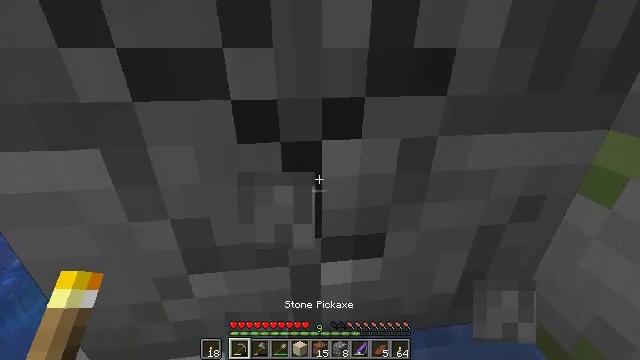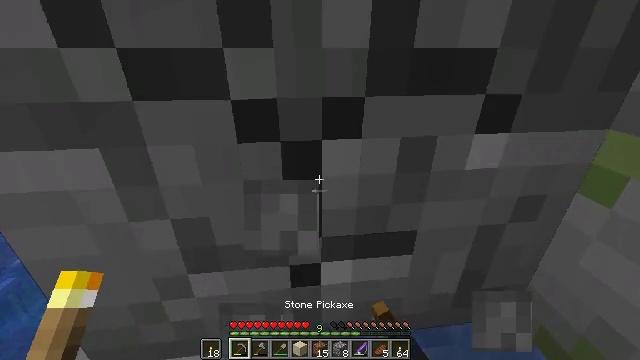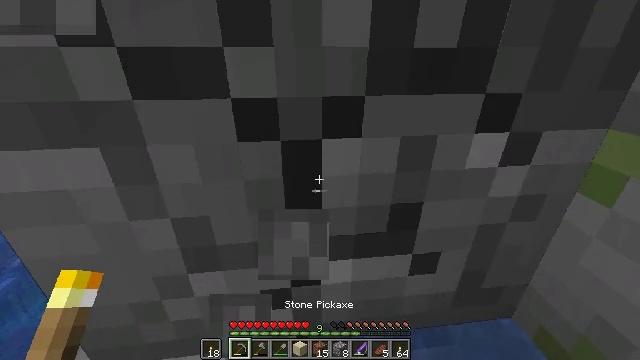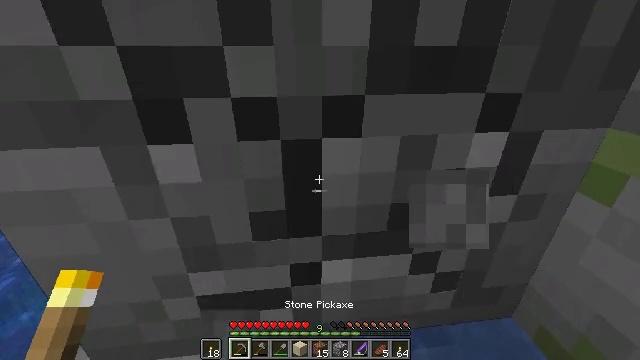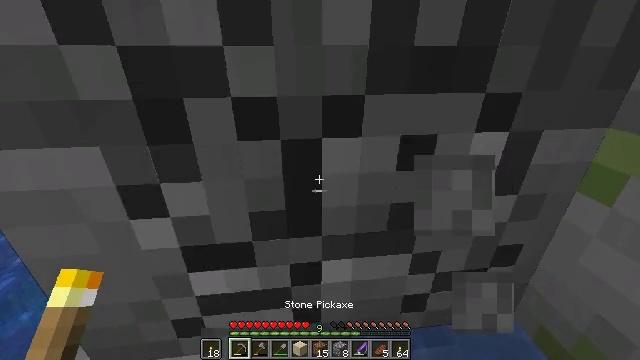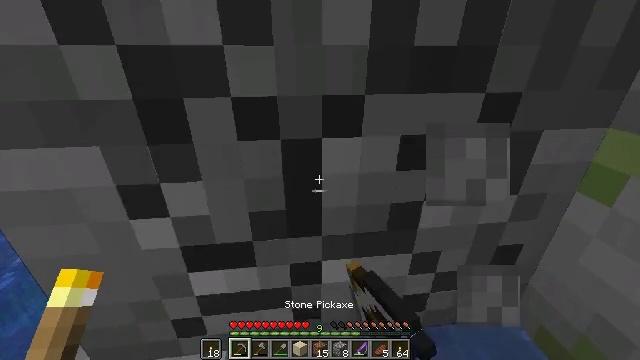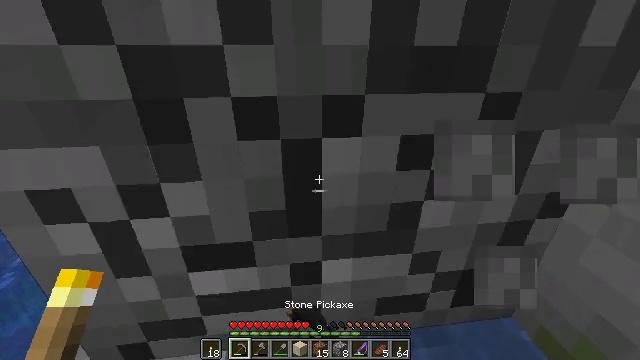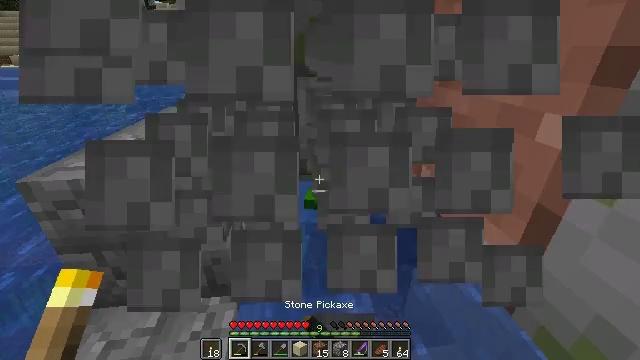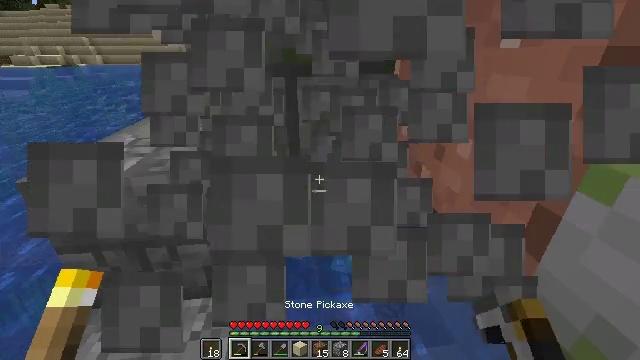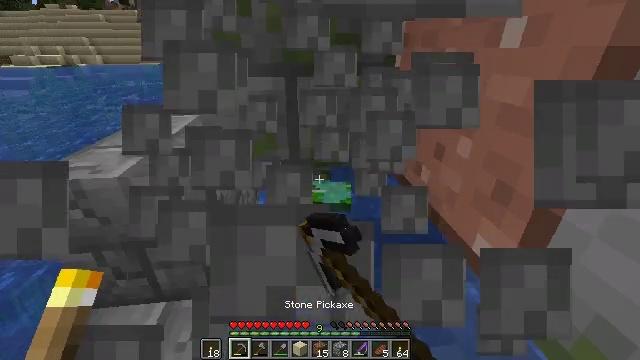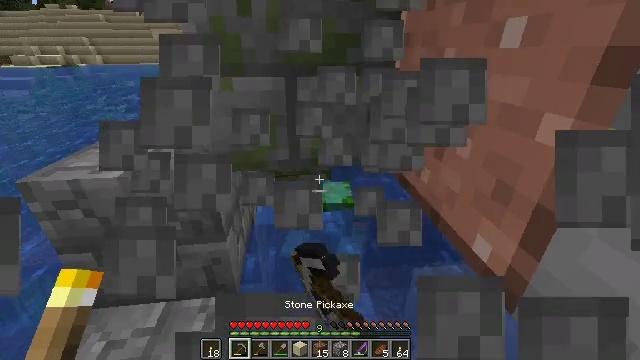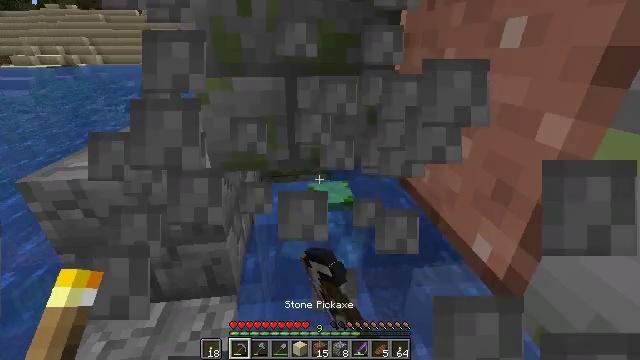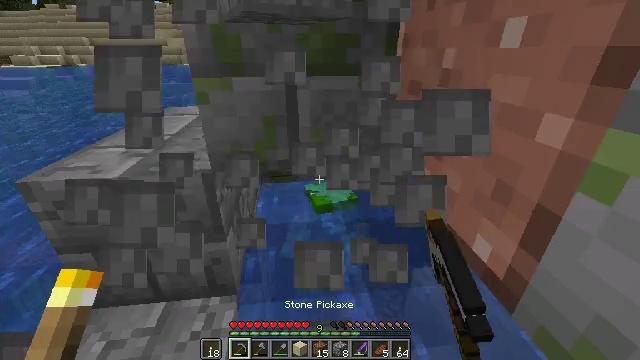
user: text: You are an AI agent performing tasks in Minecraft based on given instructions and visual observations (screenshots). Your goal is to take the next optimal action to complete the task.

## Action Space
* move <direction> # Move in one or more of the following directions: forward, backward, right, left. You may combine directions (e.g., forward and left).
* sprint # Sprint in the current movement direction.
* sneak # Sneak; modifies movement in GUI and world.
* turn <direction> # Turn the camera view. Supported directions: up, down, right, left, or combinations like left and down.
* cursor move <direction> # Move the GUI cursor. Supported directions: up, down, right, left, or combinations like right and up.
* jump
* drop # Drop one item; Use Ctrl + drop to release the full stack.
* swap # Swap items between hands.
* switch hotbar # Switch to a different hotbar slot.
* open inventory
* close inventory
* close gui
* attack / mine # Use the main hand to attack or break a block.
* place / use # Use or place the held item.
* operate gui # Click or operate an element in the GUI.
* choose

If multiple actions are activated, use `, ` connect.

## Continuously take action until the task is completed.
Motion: motion action
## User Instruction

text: Collect cracked stone bricks from ruins.
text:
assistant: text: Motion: attack / mine
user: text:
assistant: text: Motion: attack / mine
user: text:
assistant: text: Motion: attack / mine
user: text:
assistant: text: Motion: attack / mine
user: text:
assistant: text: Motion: attack / mine
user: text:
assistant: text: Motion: attack / mine
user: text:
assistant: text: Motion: attack / mine
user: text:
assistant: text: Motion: attack / mine
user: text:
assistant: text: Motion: attack / mine
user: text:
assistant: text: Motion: attack / mine
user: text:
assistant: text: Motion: attack / mine
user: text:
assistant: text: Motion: attack / mine
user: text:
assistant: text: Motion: attack / mine